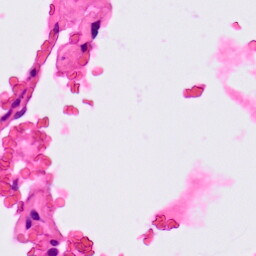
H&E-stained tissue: Lung